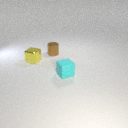
small yellow metal cube in front of small brown metal cylinder